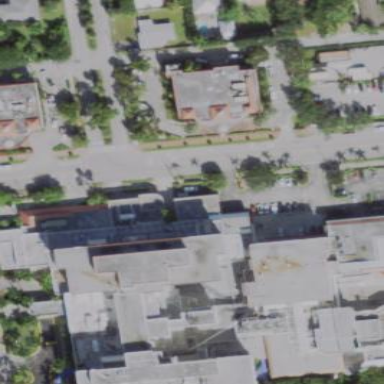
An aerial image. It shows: Hospital building.